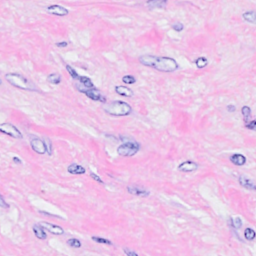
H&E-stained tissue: Breast